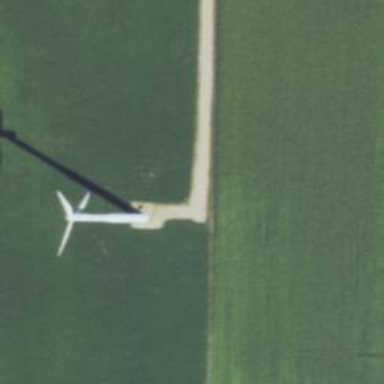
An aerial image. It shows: Wind turbine generating power.